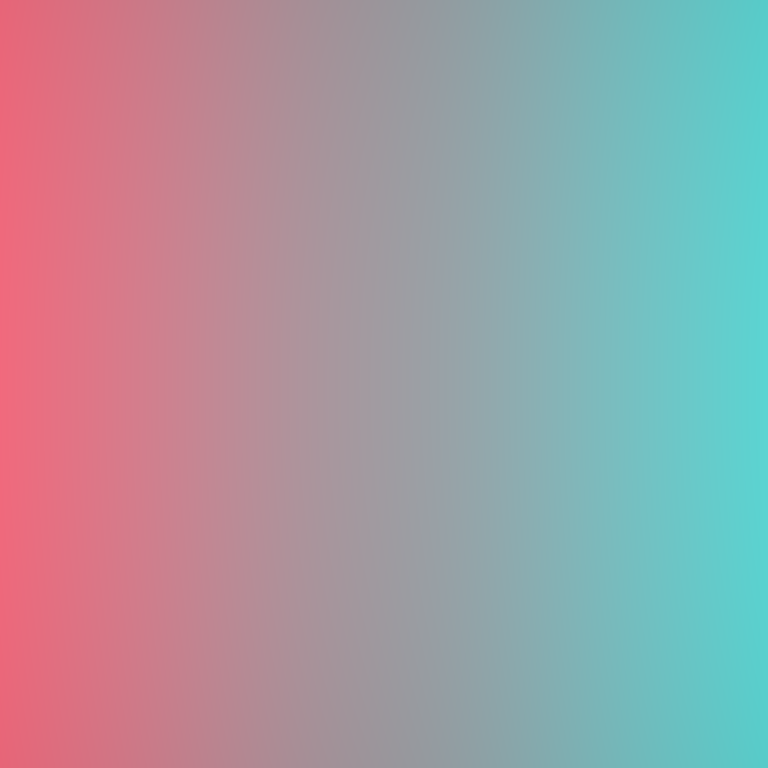
Abstract light effect, smooth gradient from soft red to cool teal, calm atmosphere, diffuse light, no room, no furniture, no objects.